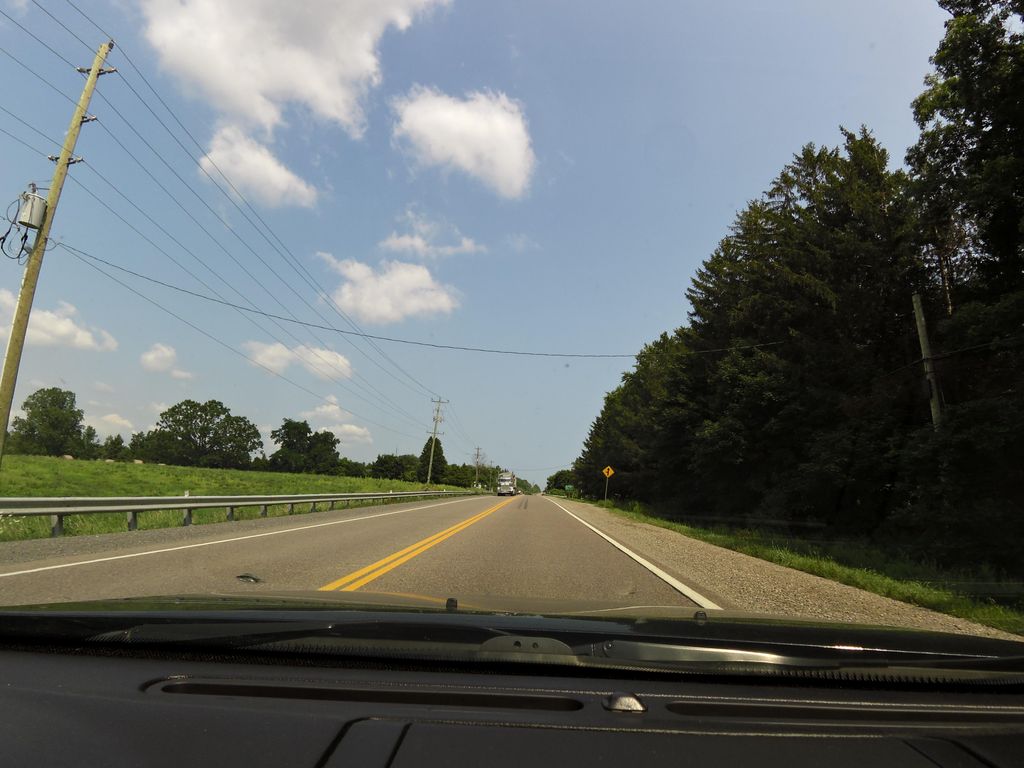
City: hamilton